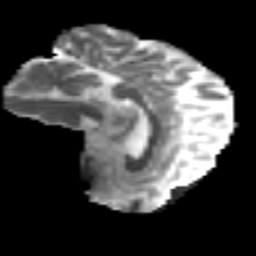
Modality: MD
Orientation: sagittal
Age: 47
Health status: ill
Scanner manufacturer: philips
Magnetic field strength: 3 T
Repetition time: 9 s
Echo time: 0.127 s